Question: My problem is when i want to display multiple items inside a scrollview on Storyboard, i can't scroll to add more items because of the screen size of the View Controller. How can i get around this ?
Xcode version : 4.6
Autolayout : enabled
Here is what i want to do :

EDIT : I found a workaround to this problem. Just add items with minimal height and then resize it in code.
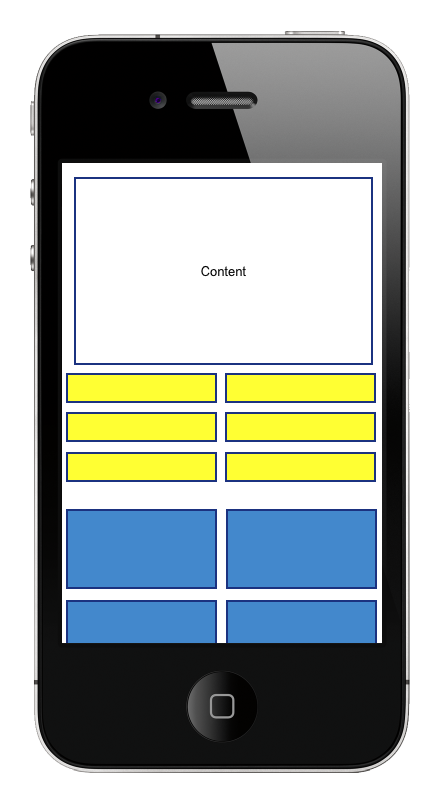
Answer: There is a way. Might seem difficult but its actually quite easy. It's a hybrid solution, with storyboard and nib file. You have to build a view inside a nib file instead of a storyboard.
1) Create your view controller named, let's say, "MyViewController".
2) Create a nib file, named "MyViewController" (name of a viewcontroller and nib file must match for this trick to work).
3) Go to that nib file, you created, drag a scroll view from object library.
4) Look at the side menu, and search for "File's Owner" icon (empty
cube), Under identity inspector Change the file's owner to the view
controller you created, "MyViewController".
5) Right click on the file owner and a menu will pop up, control drag, from the view connection to the scroll view you dragged from object library.
6) Click on the scroll view you just dragged, and go to the attributes inspector.
Under "Simulated Metrics" change "Size" from "Retina 4 Full Screen",
or whatever it happens to be, to "Freedom".Now you can drag bottom
edge of the scroll view down, to make enough room for all the
subviews. Make sure you don't accidentally increase the width.
7) Go back to the storyboard.
8) If the view controller is not created, drag it from the objects library.
Change its class to "MyViewController".
9) Now this is where the trick is gonna happen.
Make sure you delete ALL views from that view controller, including
the background view. If you do that correctly you will be able to see
the grid background of the interface builder. This forces the
storyboard to look for a nib named the same as the view controller.
10) Run, and smile (Make sure that you add some subviews to the scroll
view, that are off the bounds of a single screen, so you must scroll
to see them, otherwise it wont set the contentSize correctly, and you
wont be able to scroll ) :)